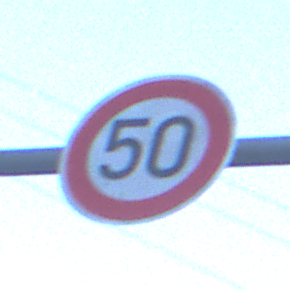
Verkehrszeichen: Geschwindigkeit50
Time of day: SunriseSunset
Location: Outdoor (RoadRail)
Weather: Clear
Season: NotSpecified
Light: Natural